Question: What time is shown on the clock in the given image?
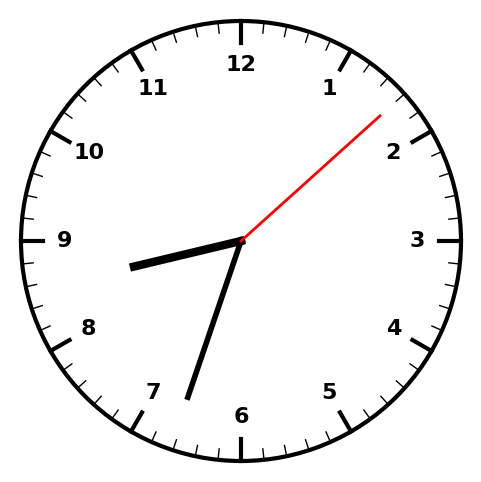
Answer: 08:33:08